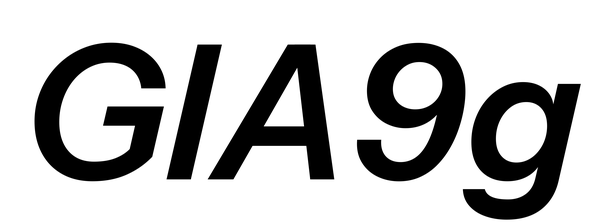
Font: InstrumentSans-Italic_SemiBold_Italic